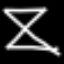
Label: hourglass